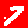
Digit: 7